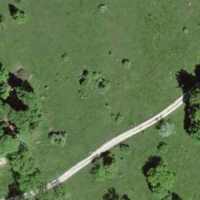
EUNIS habitat code: 24
Species observed at this site:
Primula veris